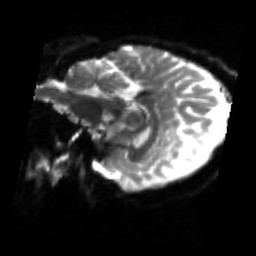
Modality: sbref
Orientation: sagittal
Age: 49
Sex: female
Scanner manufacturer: siemens
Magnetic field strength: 3 T
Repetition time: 4.71 s
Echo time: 0.0906 s